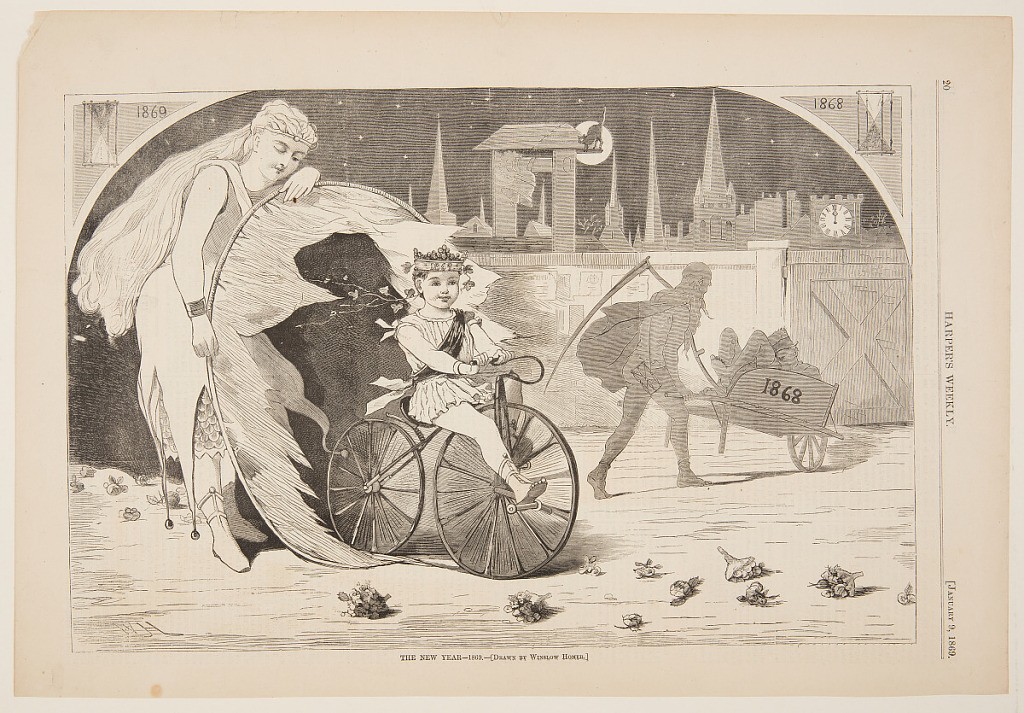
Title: The New Year – 1869
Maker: Winslow Homer, American, 1836–1910
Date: January 9, 1869
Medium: Wood engraving in black ink on paper
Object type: Print
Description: The New Year is represented by a small boy on a tricycle riding through a hoop, held by a woman. At right, Father Time takes the old year away in a wheel barrow.